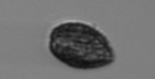
Label: Pseudochattonella_farcimen